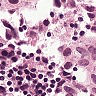
Metastatic tissue present: yes